Interaction volume radius: 5 \u00c5
Interaction volume height: 10 \u00c5
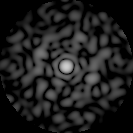
Disorder parameter: 0.8472